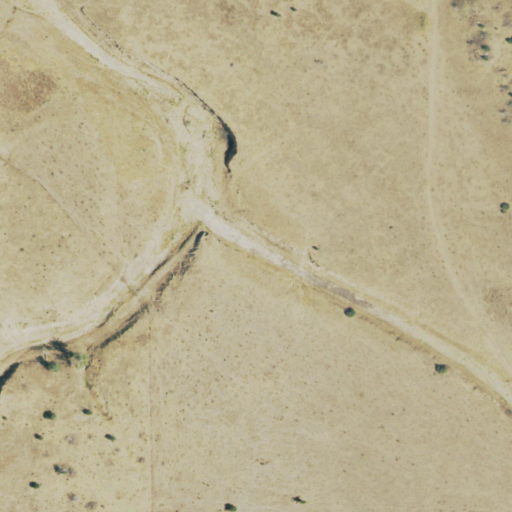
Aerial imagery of valley in Colorado named Horse Canyon containing grassland and shrub